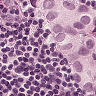
Metastatic tissue present: yes